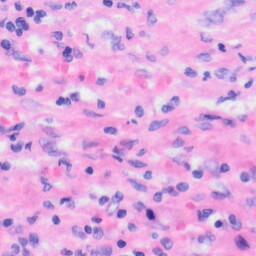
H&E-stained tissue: Liver